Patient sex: M
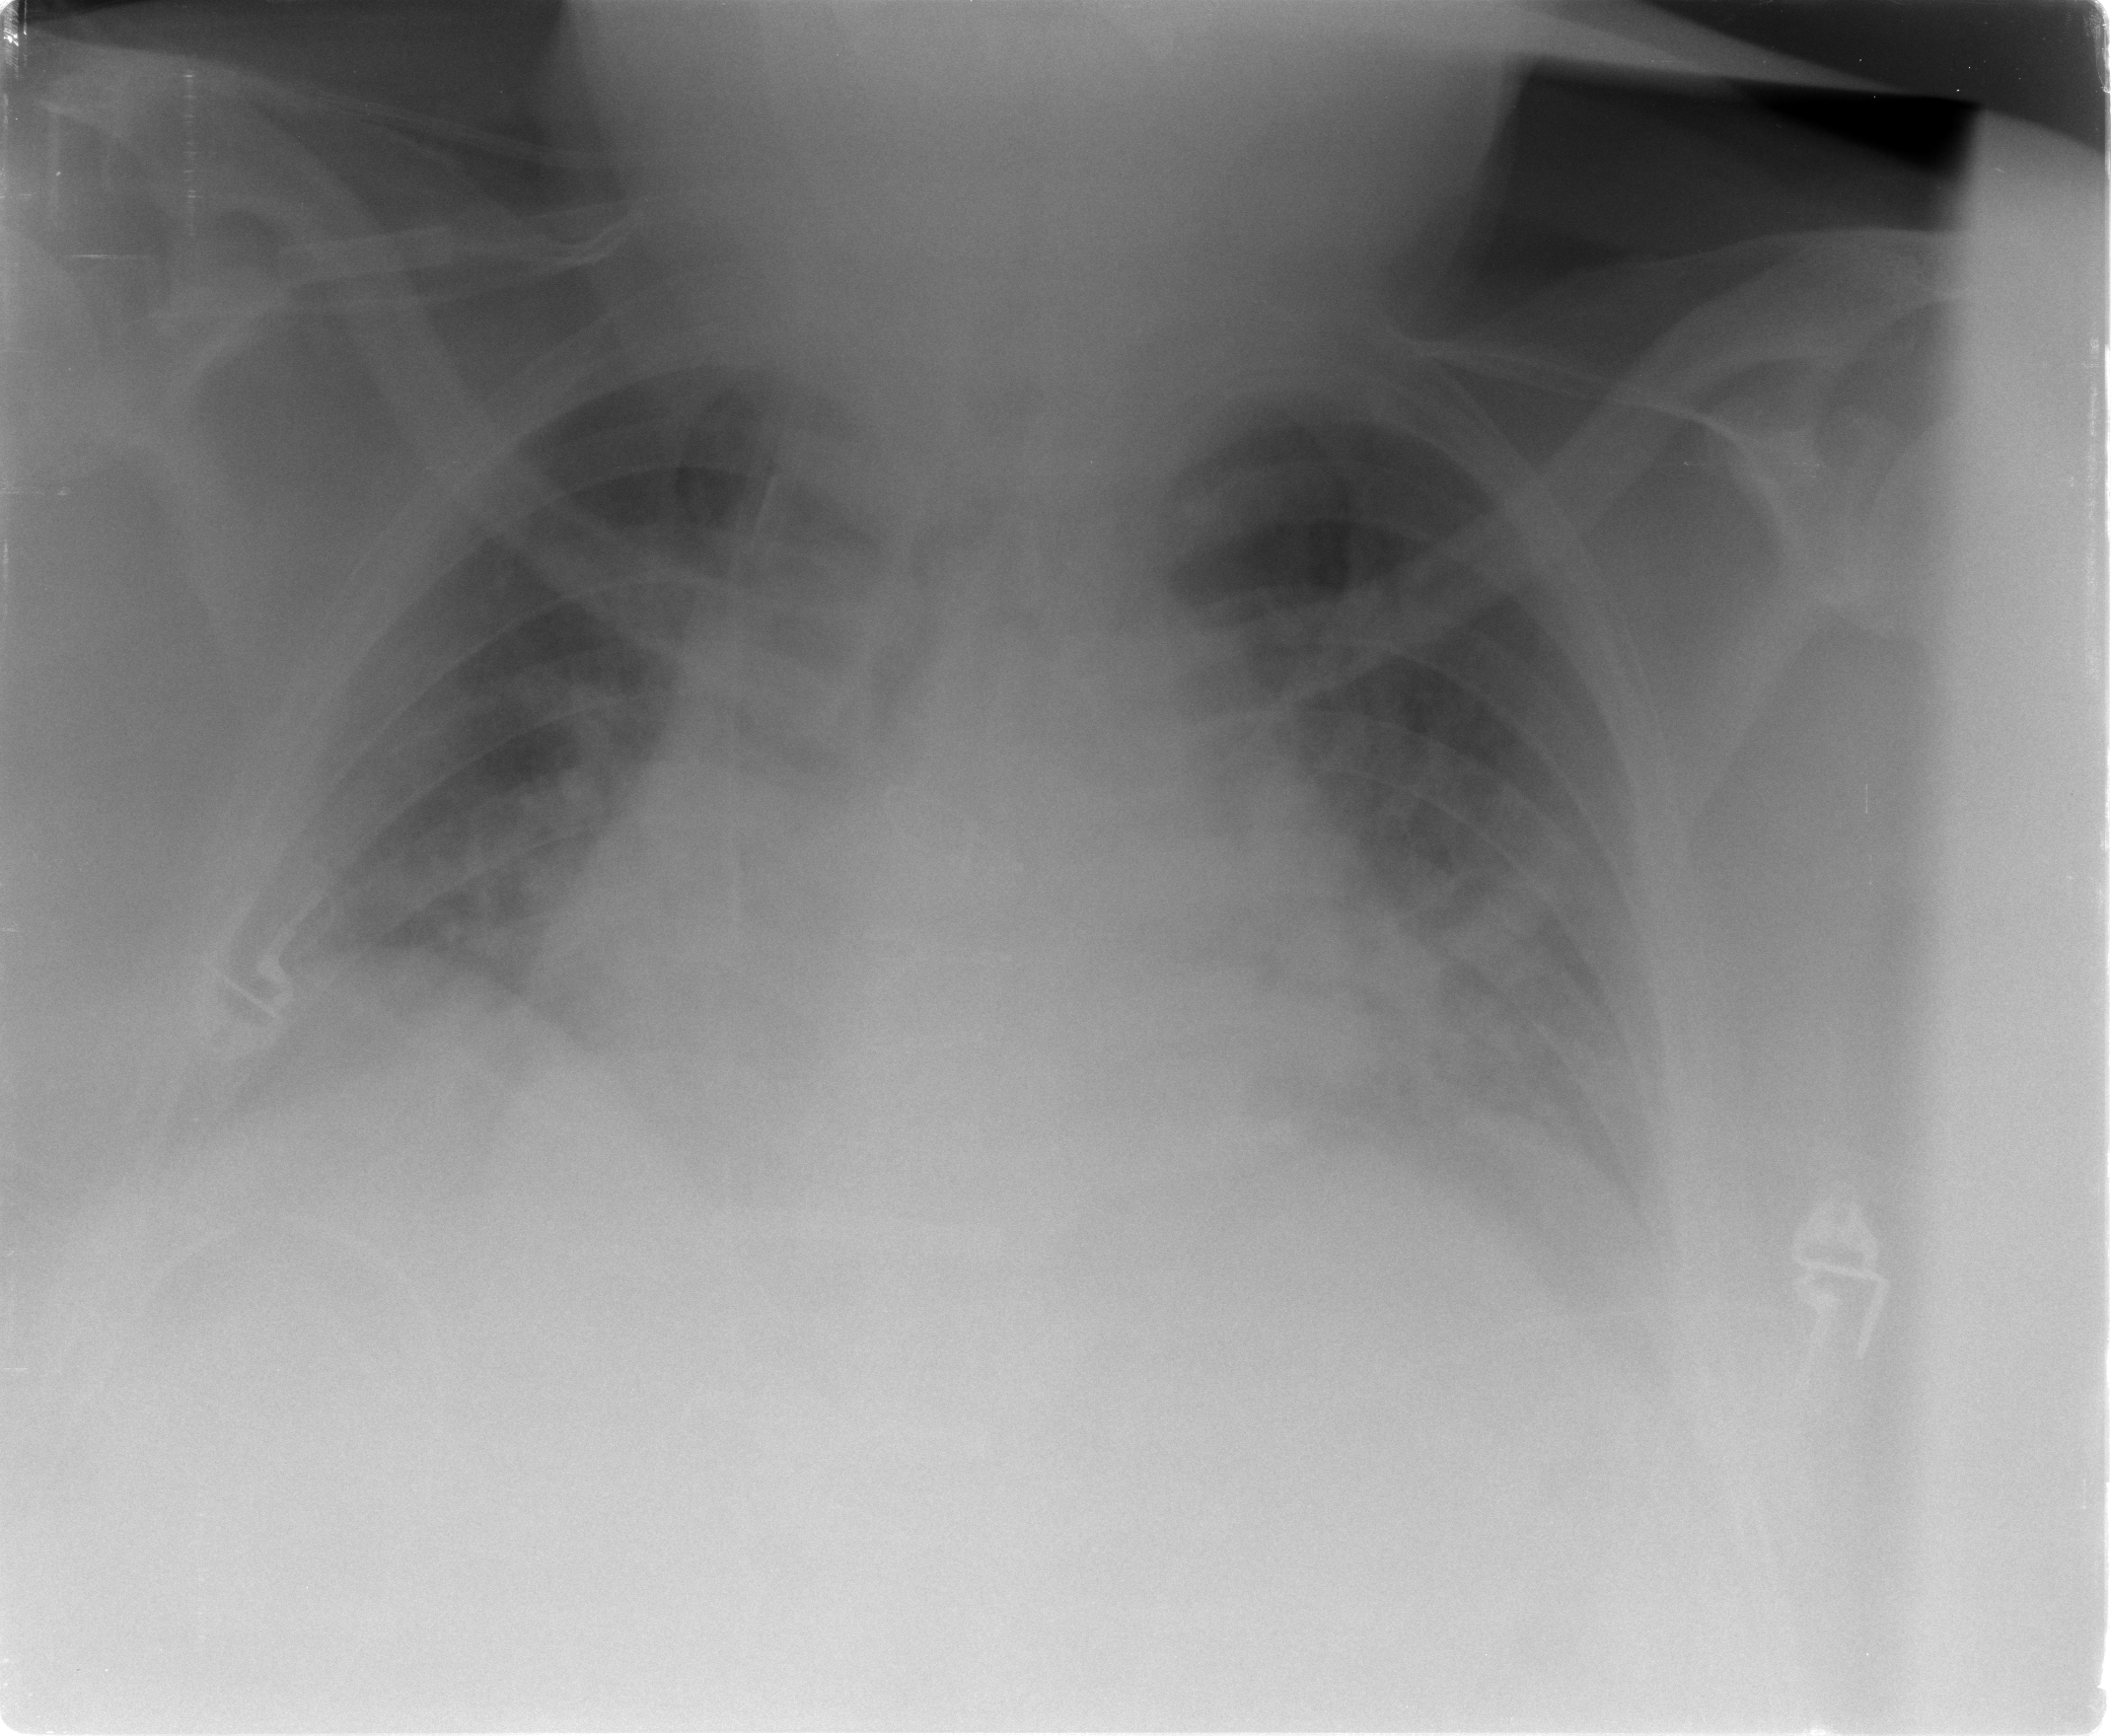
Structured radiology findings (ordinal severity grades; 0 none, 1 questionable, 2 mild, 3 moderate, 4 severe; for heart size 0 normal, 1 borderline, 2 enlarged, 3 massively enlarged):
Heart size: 2
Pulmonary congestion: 3
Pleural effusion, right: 3
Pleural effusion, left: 3
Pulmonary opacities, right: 2
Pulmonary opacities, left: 2
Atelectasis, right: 2
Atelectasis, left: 3